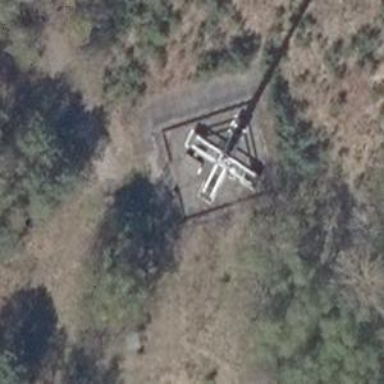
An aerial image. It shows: Communication tower.